Interaction volume radius: 5 \u00c5
Interaction volume height: 10 \u00c5
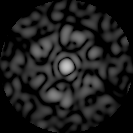
Disorder parameter: 0.8648